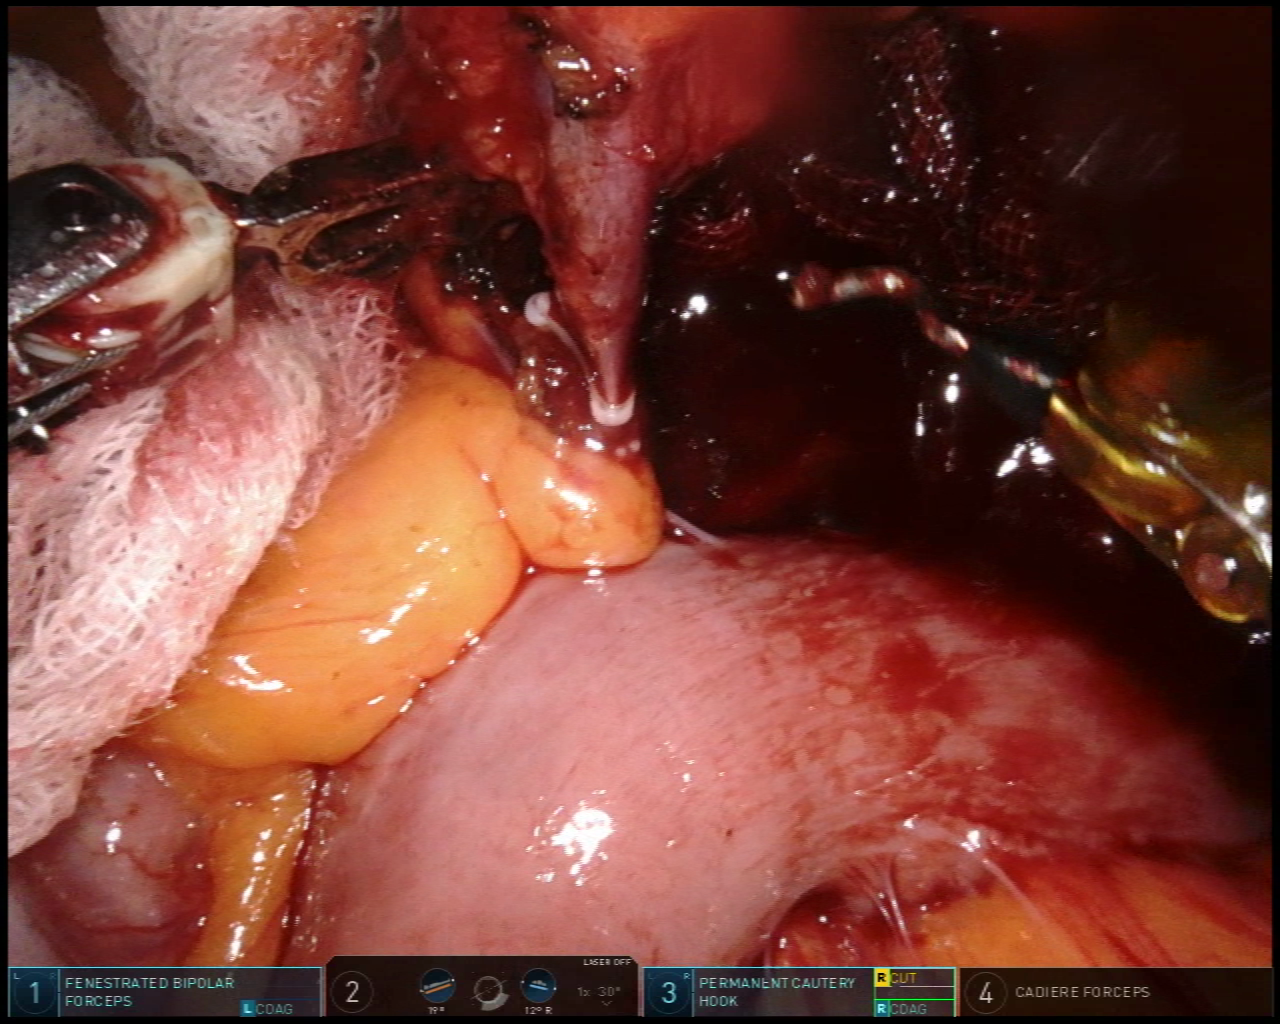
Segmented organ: intestinal_veins
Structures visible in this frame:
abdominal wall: no
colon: yes
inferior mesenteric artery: no
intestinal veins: yes
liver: no
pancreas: no
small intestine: no
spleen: no
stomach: no
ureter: no
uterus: no
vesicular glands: no